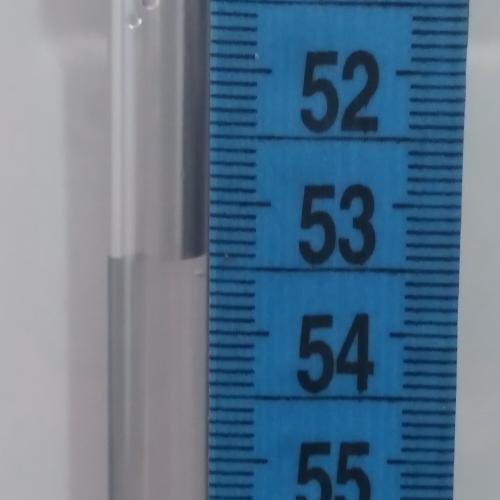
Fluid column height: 53.4 cm